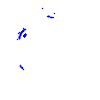
Particle: pion